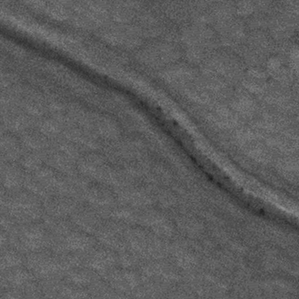
Label: frost